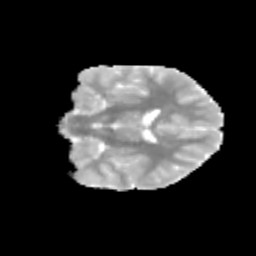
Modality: MD
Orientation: coronal
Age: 12
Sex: male
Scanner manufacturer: siemens
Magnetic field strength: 3 T
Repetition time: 3.8 s
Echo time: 0.07 s